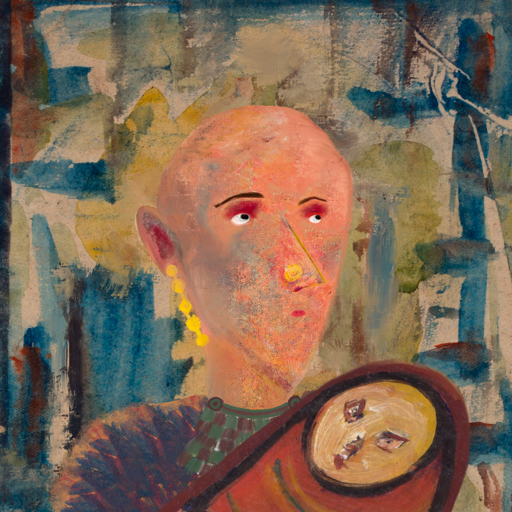
Background: Orphan, Head And Neck Side: Irani, Face Side: Irani, Bust: In_The_Sun, Hair Side: Blank, Head Accessory: Blank, Second Necklace: After_Raid, Necklace: Blank, Baby: After_Raid_Baby